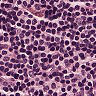
Metastatic tissue present: no